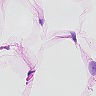
Metastatic tissue present: no